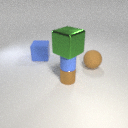
large green metal cube above small blue rubber cylinder